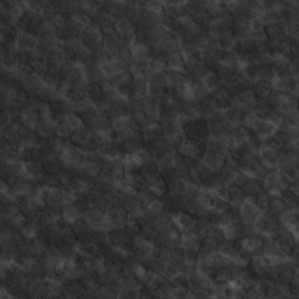
Label: non_frost